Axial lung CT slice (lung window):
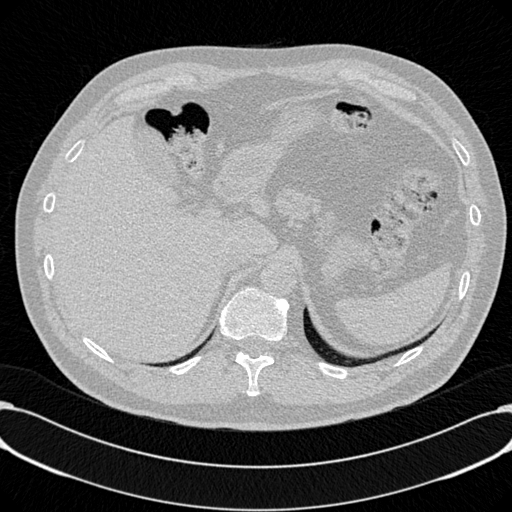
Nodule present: no